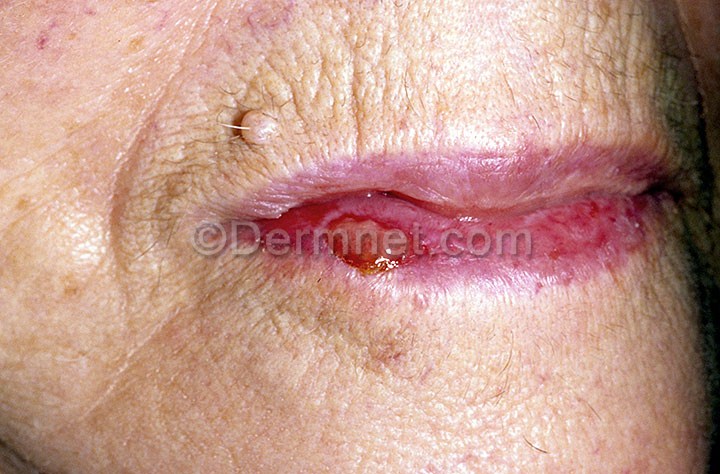
Disease: Actinic Keratosis Basal Cell Carcinoma and other Malignant Lesions